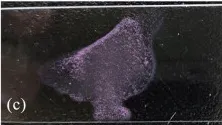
Blood sample test. (c) The patient's serum sample: RBT showing positive.
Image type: ophthalmic_imaging (oct)